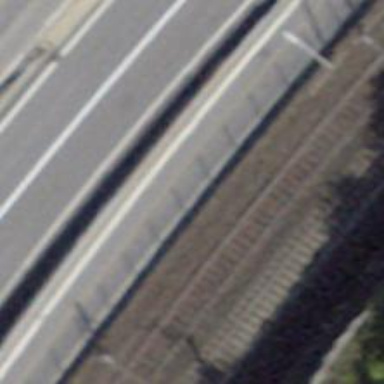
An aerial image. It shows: Secondary link road with asphalt surface.